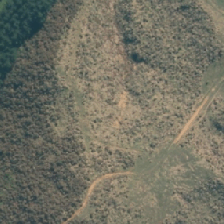
Land cover: low_producing_grassland